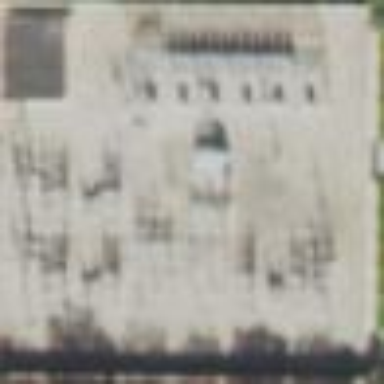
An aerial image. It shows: Noise barrier wall enclosing outdoor distribution-level power substation.